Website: walmart
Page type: billing-address
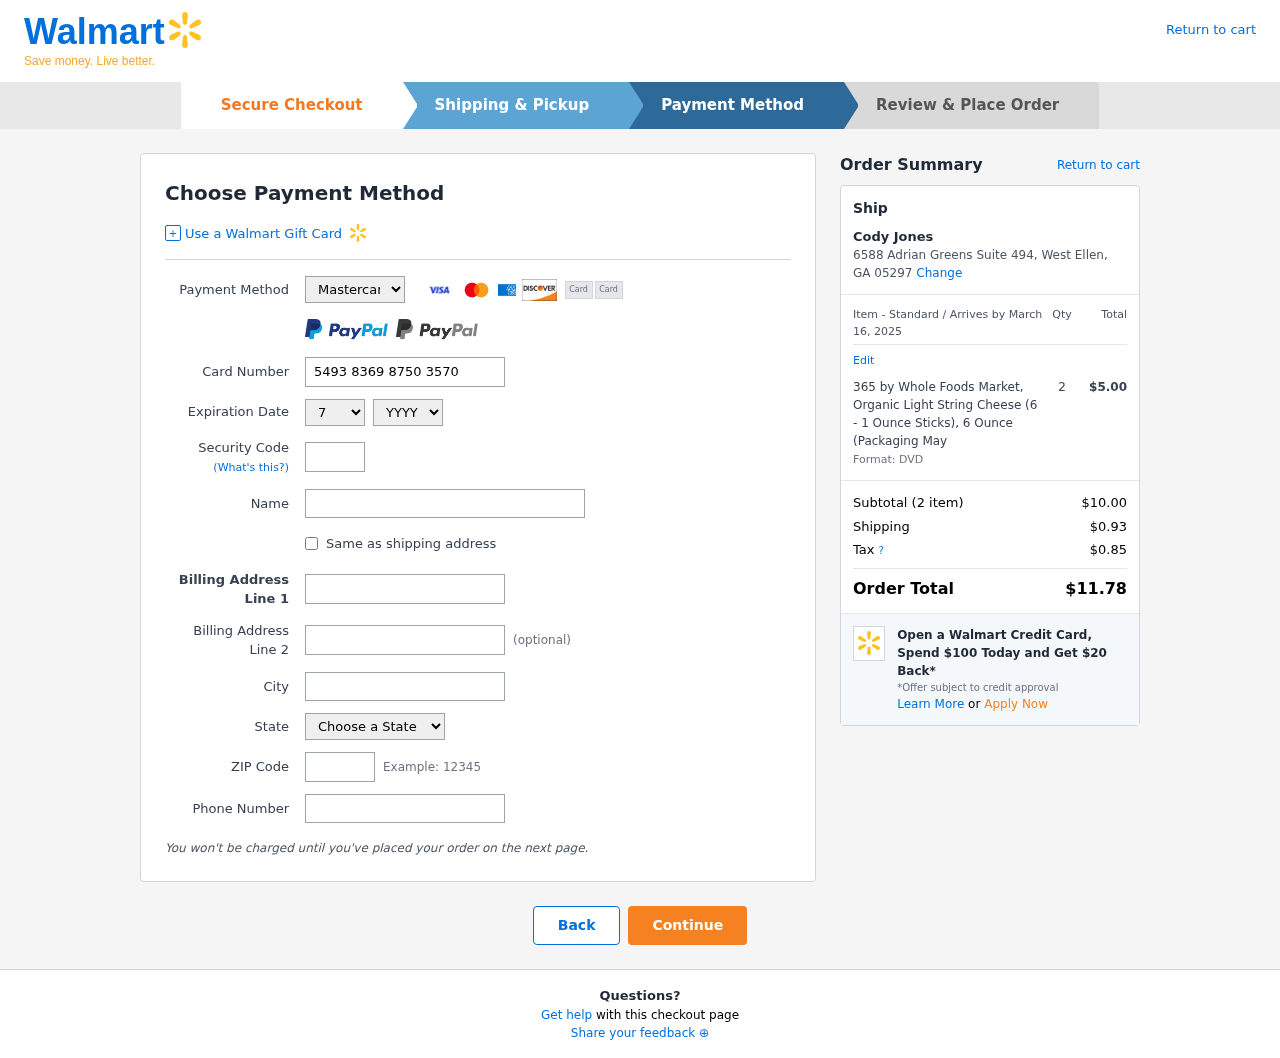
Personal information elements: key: PII_CARD_CVV
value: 926
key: PII_CARD_EXPIRY_MONTH
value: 07
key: PII_CARD_EXPIRY_YEAR
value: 26
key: PII_CARD_NUMBER
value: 5493 8369 8750 3570
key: PII_CARD_TYPE
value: Mastercard
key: PII_CITY
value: West Ellen
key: PII_CITY_STATE_ZIP
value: West Ellen, GA 05297
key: PII_FULLNAME
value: Cody Jones
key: PII_PHONE
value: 4472570208
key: PII_POSTCODE
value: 05297
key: PII_STATE
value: Georgia
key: PII_STREET
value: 6588 Adrian Greens Suite 494
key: PII_STREET2
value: Apt. 689
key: PII_FULLNAME2
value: Cody Jones
Product elements: key: PRODUCT1_NAME
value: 365 by Whole Foods Market, Organic Light String Cheese (6 - 1 Ounce Sticks), 6 Ounce (Packaging May
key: PRODUCT1_PRICE
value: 5
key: PRODUCT1_QUANTITY
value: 2
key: PRODUCT1_DESC
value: Format: DVD
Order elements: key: ORDER_DELIVERY_DATE
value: March 16, 2025
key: ORDER_NUM_ITEMS
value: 2
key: ORDER_SUBTOTAL
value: $10.00
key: ORDER_SHIPPING_COST
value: $0.93
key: ORDER_TAX
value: $0.85
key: ORDER_TOTAL
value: $11.78